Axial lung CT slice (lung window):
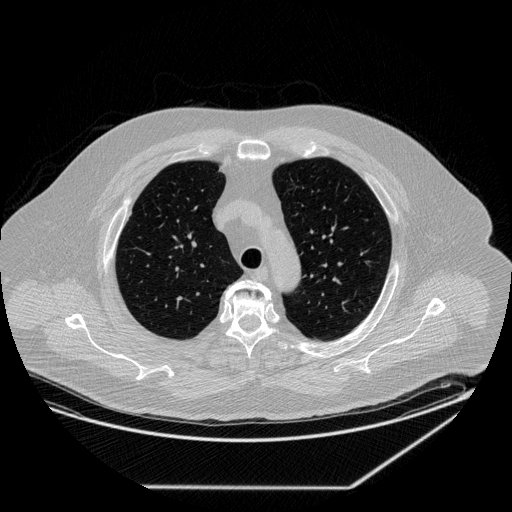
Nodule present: no